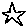
Label: star